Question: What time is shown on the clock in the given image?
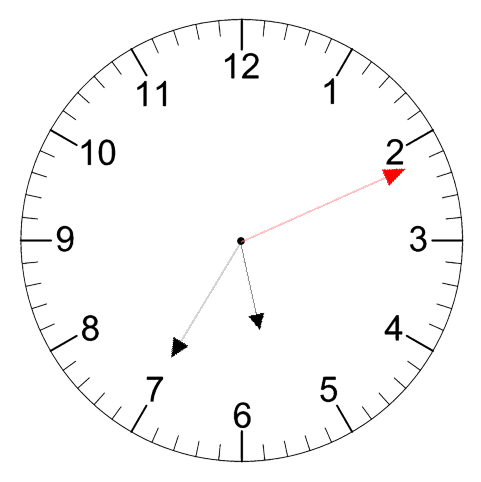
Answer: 05:35:11